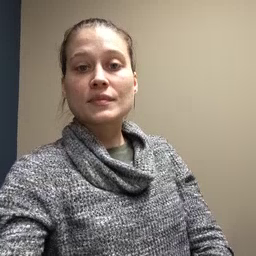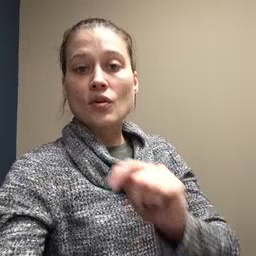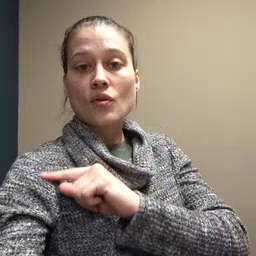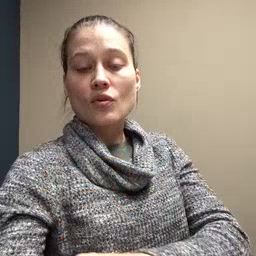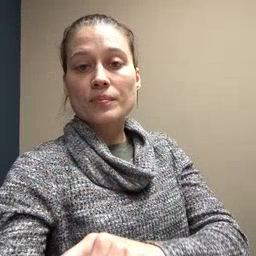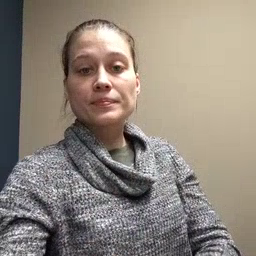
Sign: arm